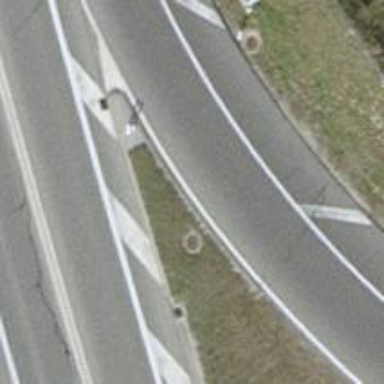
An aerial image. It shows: Trunk link highway.